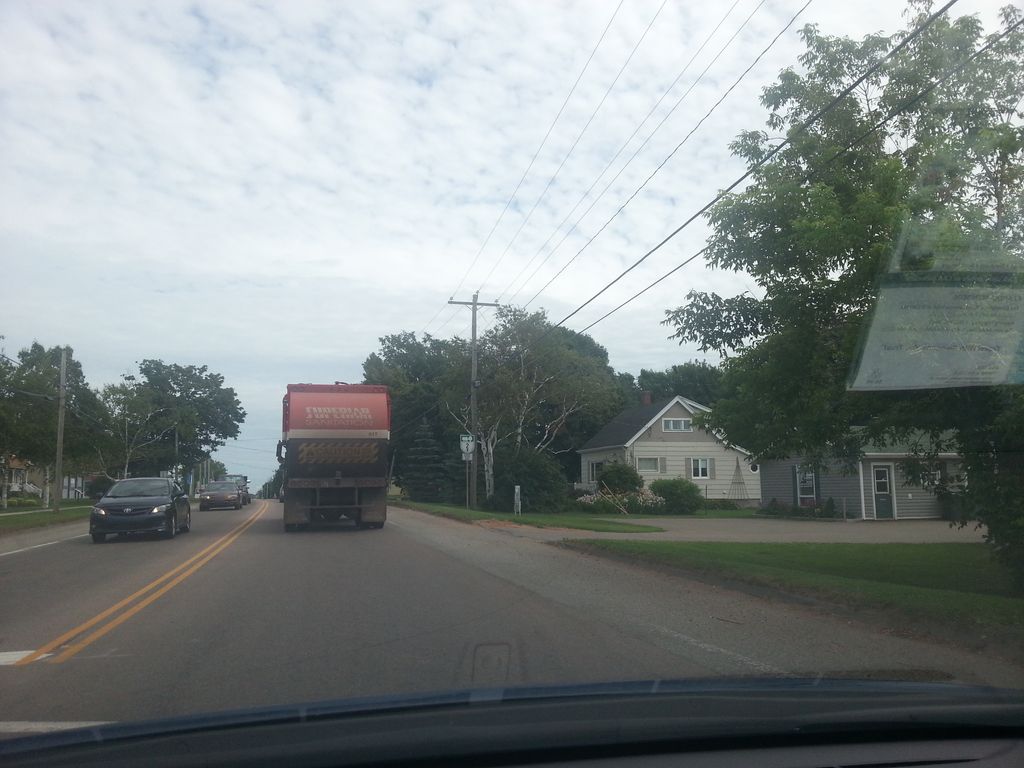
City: charlottetown